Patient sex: M
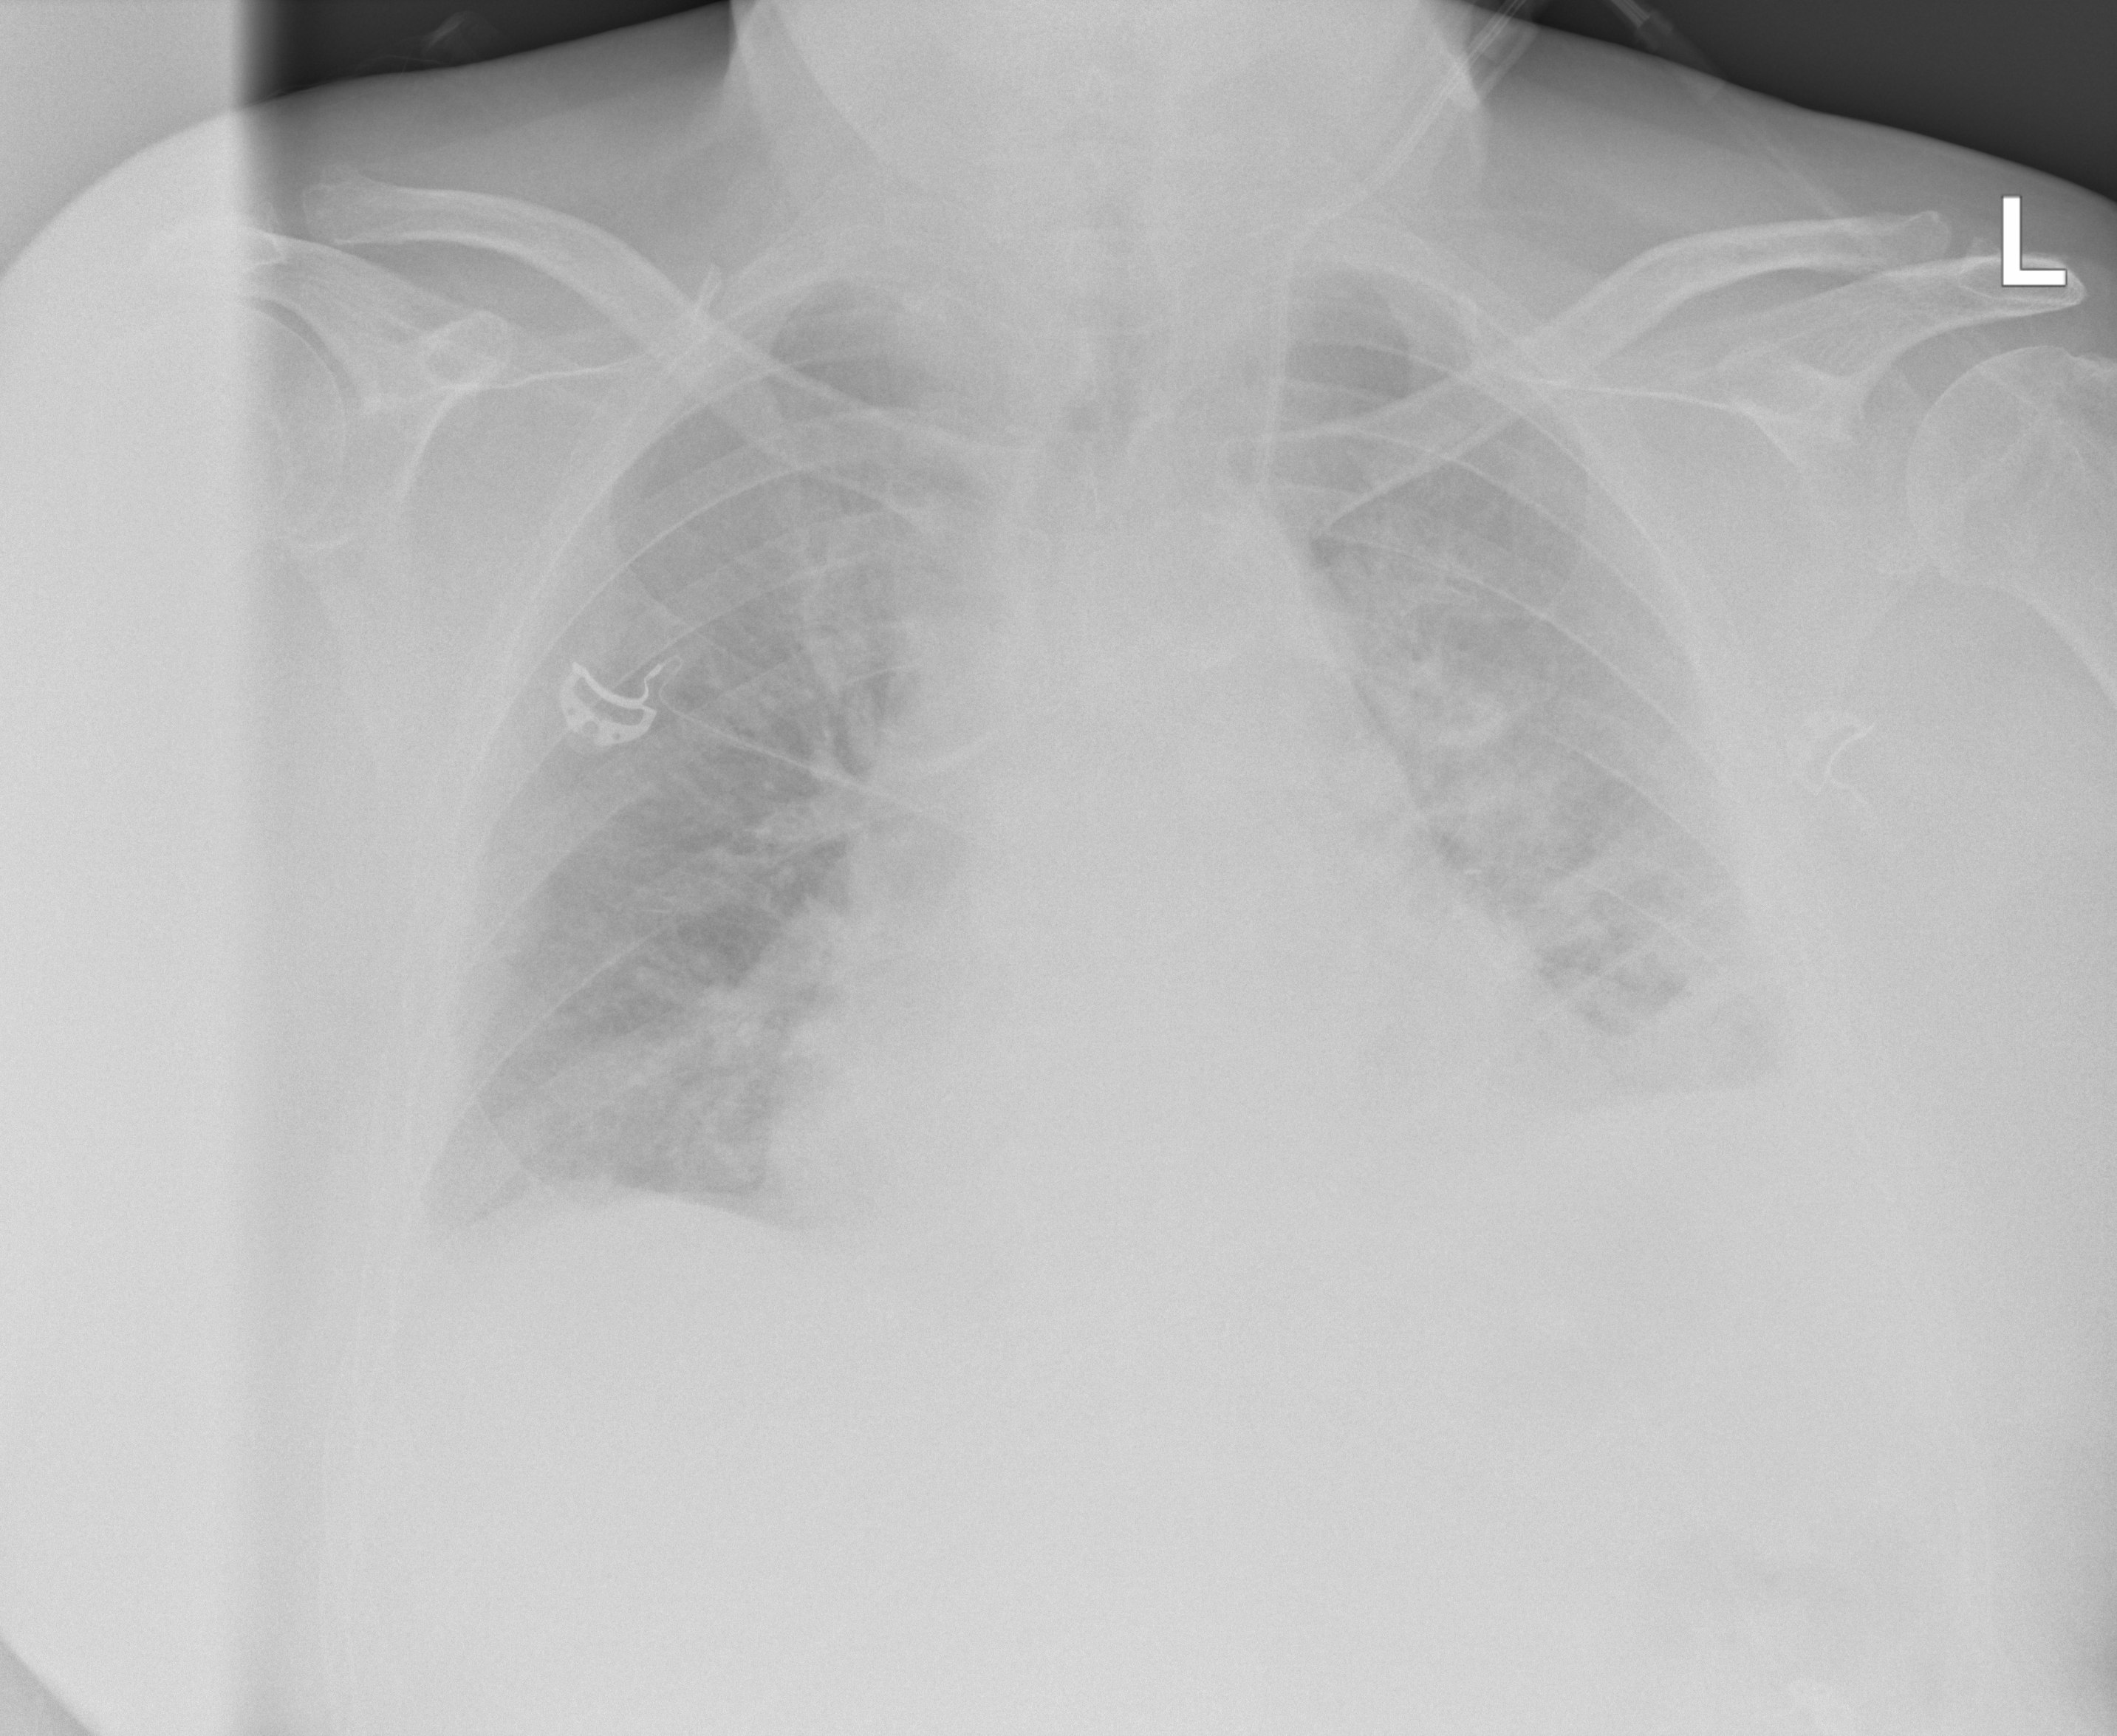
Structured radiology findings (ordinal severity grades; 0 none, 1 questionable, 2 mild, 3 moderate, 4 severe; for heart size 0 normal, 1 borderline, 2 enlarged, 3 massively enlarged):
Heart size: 2
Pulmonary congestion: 3
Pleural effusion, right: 2
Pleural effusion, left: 3
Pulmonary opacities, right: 2
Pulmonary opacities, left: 3
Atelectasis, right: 2
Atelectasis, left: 3